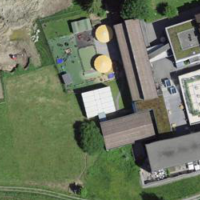
EUNIS habitat code: 56
Species observed at this site:
Geum rivale